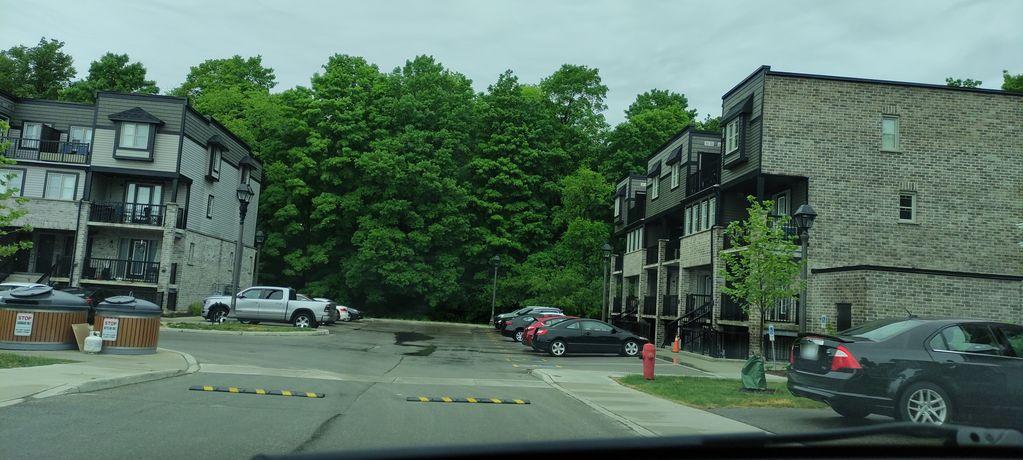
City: kitchener-waterloo